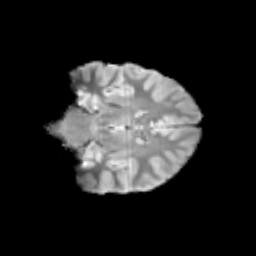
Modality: T2w
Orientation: coronal
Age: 11
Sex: male
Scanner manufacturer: siemens
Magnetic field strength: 3 T
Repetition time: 3.8 s
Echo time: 0.07 s